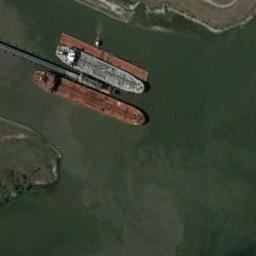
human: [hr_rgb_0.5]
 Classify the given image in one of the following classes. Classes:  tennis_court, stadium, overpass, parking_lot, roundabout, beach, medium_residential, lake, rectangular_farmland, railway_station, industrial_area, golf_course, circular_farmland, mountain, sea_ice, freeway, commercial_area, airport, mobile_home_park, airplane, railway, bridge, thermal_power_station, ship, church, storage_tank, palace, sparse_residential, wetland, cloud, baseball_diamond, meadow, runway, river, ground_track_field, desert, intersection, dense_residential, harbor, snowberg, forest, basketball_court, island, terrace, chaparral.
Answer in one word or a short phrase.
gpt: ship